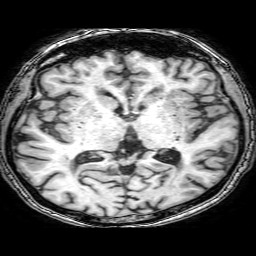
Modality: T1w
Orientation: coronal
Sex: male
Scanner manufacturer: philips
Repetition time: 0.008067 s
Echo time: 0.00369 s